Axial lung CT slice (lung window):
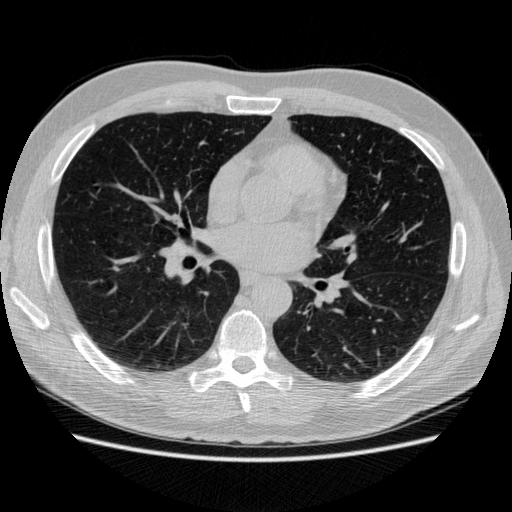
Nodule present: no